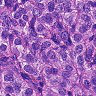
Metastatic tissue present: yes